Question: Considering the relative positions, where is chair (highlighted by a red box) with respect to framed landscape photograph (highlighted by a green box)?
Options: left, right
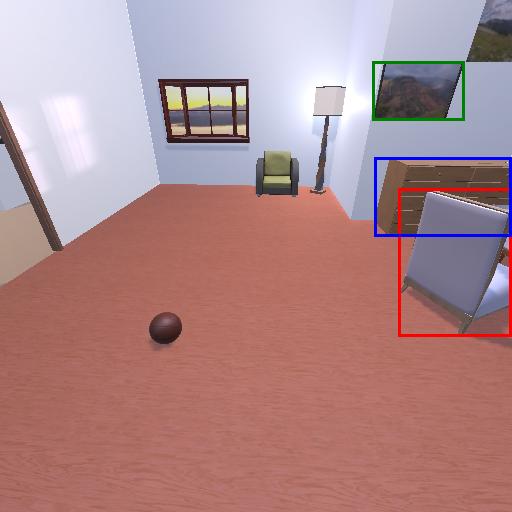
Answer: left